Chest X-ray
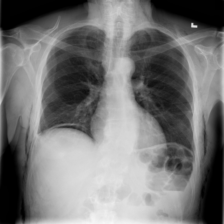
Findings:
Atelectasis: negative
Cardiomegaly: negative
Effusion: negative
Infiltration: negative
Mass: negative
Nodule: negative
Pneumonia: negative
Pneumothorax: negative
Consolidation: negative
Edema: negative
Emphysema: negative
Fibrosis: negative
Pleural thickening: negative
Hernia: negative